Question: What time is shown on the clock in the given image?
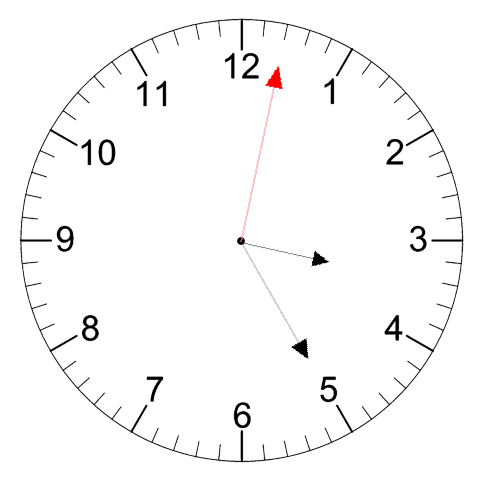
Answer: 03:25:02